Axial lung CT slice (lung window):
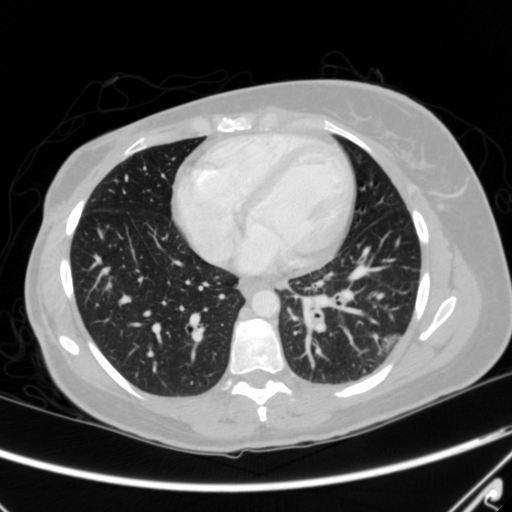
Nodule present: no